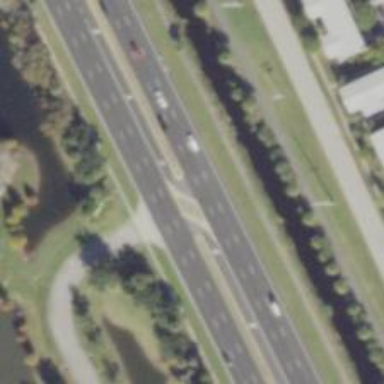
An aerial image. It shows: Primary link highway.